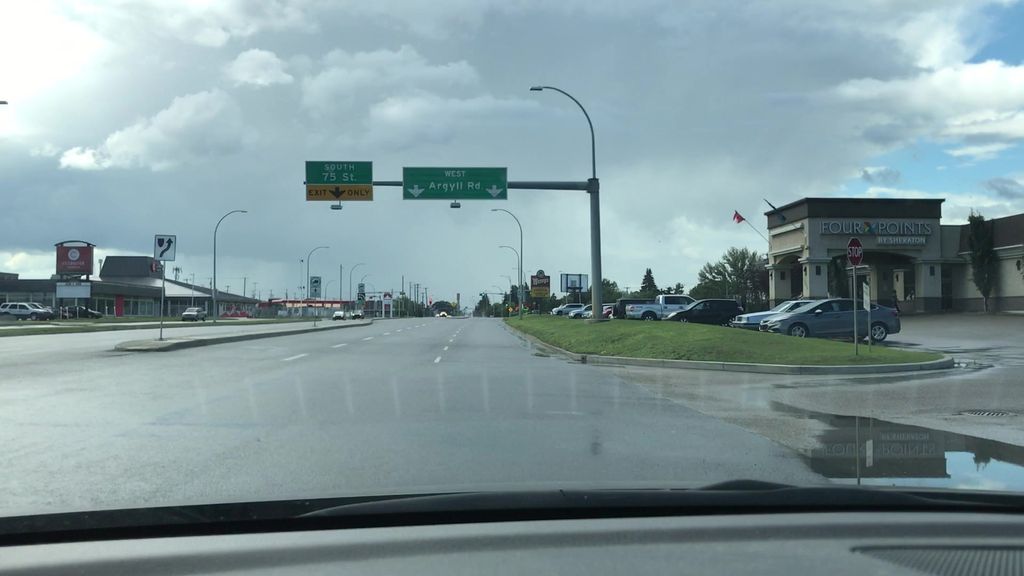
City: edmonton